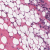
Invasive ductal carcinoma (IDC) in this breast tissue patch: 1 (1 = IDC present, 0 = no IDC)